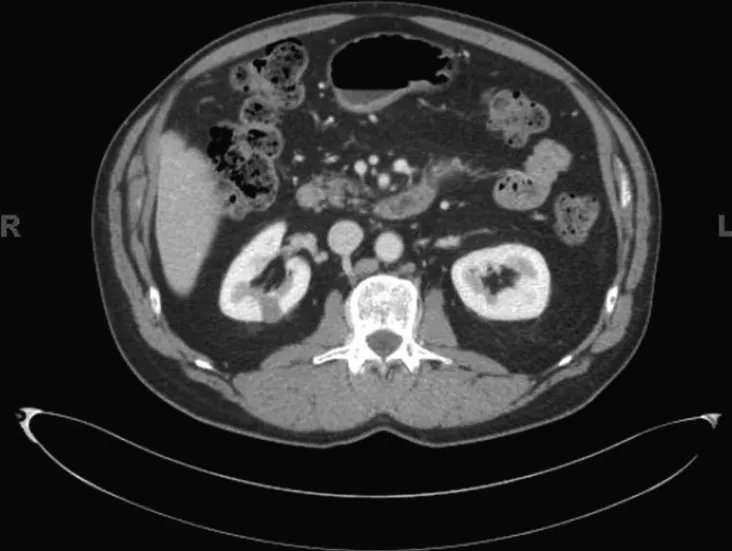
Abdominal Computed Tomography scan image of the patient with HPRC: The abdomen CT scan with contrast of the patient showing a well defined homogeneous hypodense mass of 1.3x1.9 cm in the right kidney.
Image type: radiology (ct)